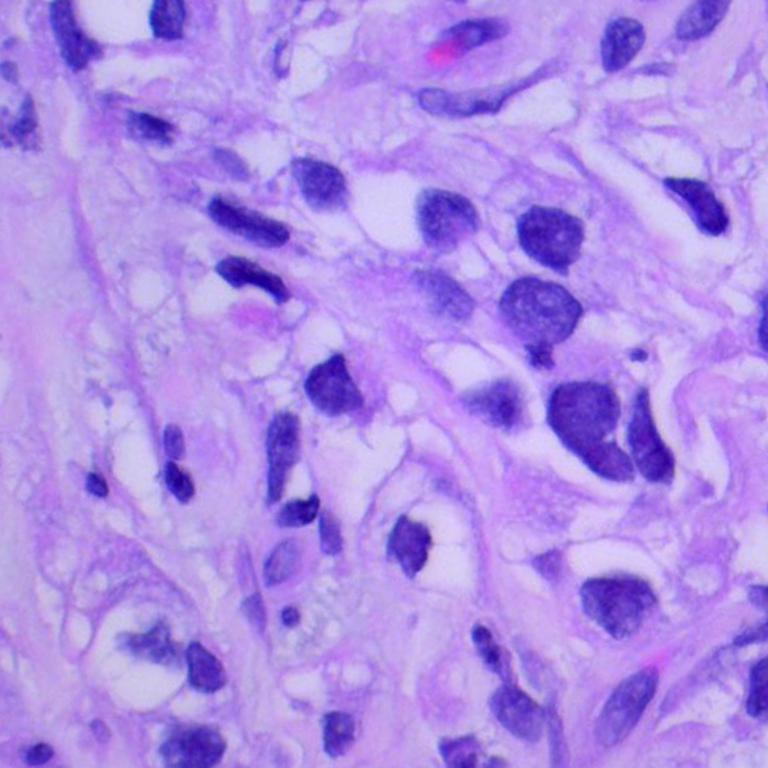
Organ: lung
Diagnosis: adenocarcinomas